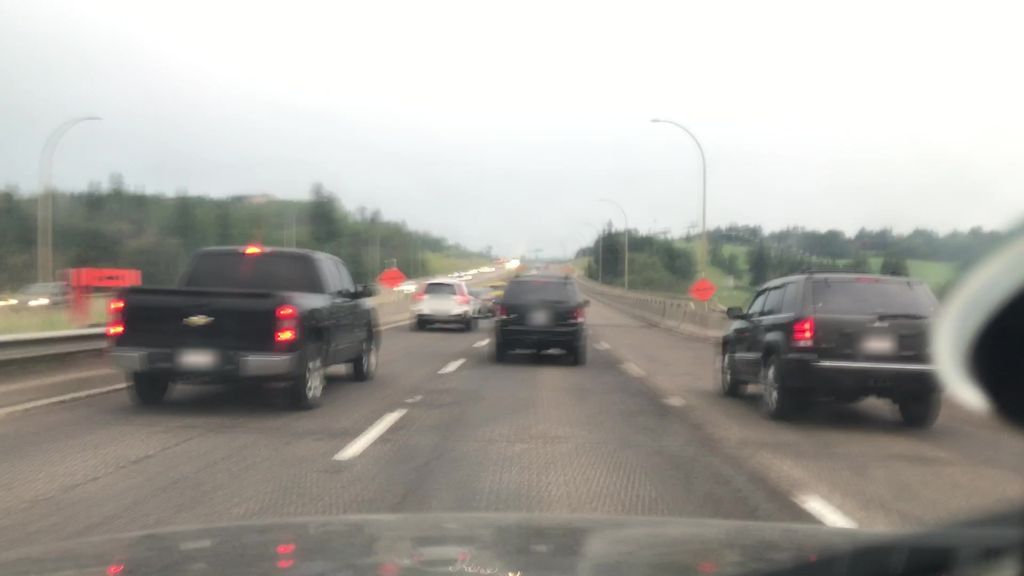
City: edmonton